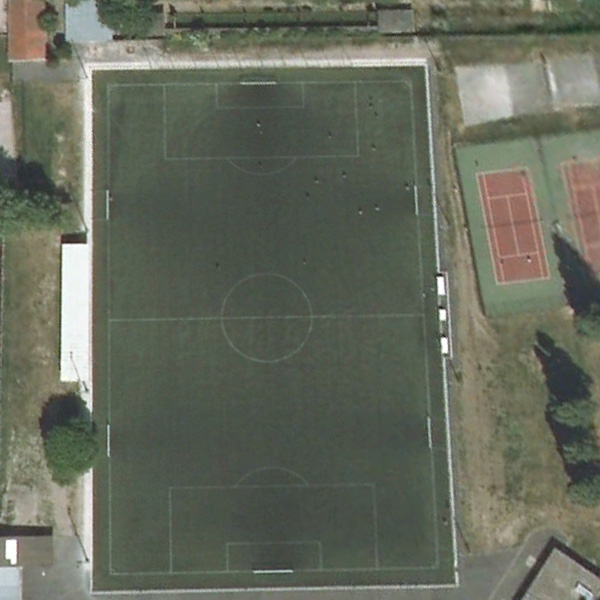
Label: Playground